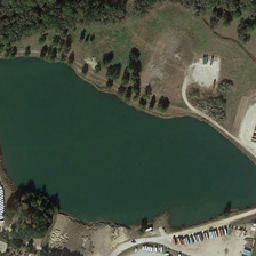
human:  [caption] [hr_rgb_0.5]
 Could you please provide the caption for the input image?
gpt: There were lots of cars by the pond.

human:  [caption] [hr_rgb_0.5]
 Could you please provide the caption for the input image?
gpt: There are a lot of cars parked by the pond.

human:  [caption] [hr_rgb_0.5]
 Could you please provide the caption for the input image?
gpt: a lot of cars parked by the pond.

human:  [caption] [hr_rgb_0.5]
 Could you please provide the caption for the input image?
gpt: Many cars parked near the pond.

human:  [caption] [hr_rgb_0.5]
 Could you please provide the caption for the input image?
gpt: kind of a green pond beside a tree .